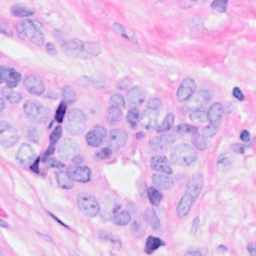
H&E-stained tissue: Breast